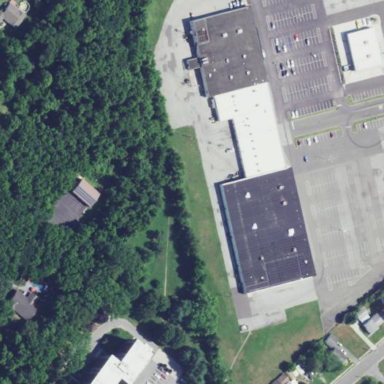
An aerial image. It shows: Retail building.